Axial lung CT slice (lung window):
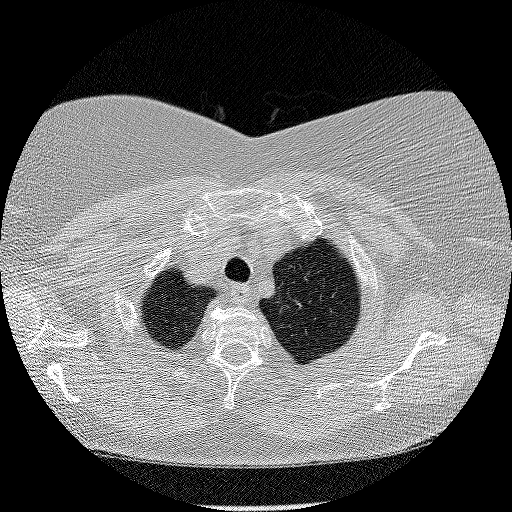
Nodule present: no